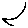
Label: moon